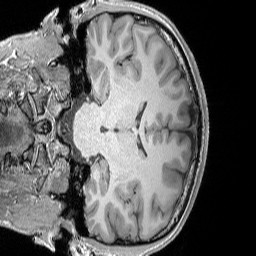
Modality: T1w
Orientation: coronal
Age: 19
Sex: male
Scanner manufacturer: siemens
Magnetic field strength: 3 T
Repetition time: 1.9 s
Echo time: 0.00302 s